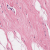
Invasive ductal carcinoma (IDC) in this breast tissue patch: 0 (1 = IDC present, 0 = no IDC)